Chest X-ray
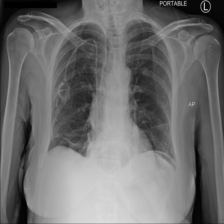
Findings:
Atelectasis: positive
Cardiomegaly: negative
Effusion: negative
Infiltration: negative
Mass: negative
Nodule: negative
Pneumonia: negative
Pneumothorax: negative
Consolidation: negative
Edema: negative
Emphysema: negative
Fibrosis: negative
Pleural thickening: negative
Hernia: negative